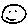
Label: smiley face